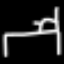
Label: bed